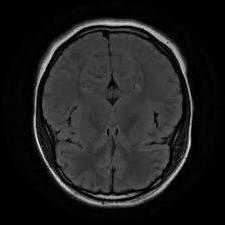
Label: notumor